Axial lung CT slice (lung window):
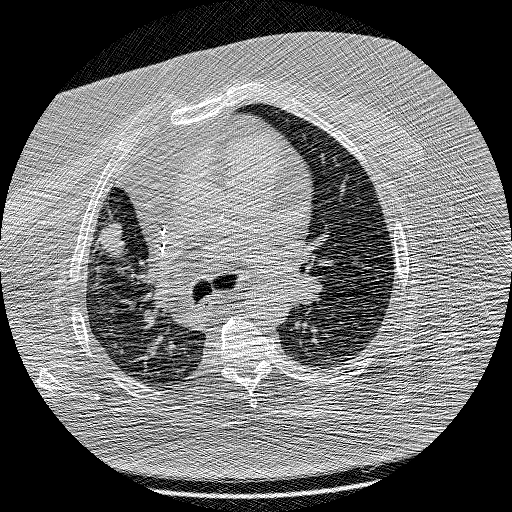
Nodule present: yes
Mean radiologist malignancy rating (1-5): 5